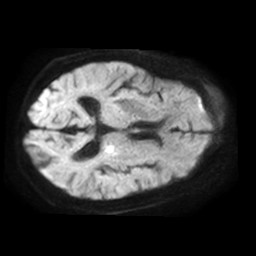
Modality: TRACE
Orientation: axial
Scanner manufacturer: philips
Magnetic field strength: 1.5 T
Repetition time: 3.403 s
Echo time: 0.06922 s